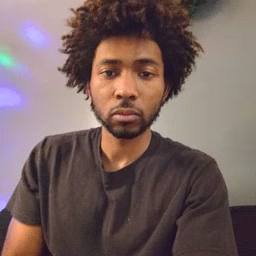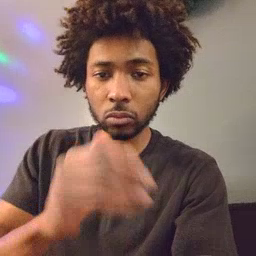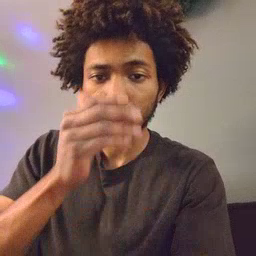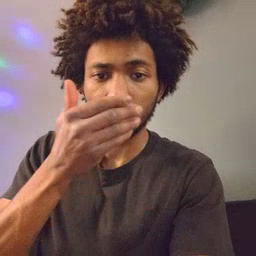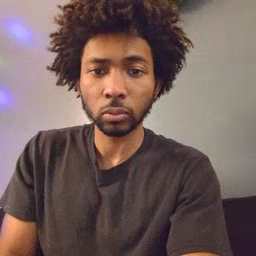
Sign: cereal